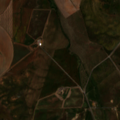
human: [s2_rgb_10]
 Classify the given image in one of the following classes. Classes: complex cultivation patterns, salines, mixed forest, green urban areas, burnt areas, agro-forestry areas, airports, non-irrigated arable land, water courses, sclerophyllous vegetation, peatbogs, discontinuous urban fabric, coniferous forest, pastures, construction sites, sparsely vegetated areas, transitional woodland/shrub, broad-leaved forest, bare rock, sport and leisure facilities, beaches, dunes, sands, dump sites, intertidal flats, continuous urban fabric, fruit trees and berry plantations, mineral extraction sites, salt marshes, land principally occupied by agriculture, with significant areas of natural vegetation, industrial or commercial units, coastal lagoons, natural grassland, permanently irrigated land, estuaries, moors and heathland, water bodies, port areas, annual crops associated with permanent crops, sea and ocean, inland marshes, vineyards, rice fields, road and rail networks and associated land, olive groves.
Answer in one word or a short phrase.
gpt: continuous urban fabric